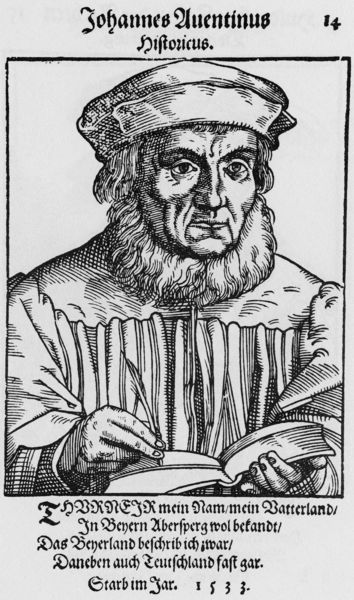
Titel: Bildnis des Johannes Turmair (Aventinus)
Künstler: Tobias Stimmer
Institution: (Seriendruck)
Schlagwörter: feder, hand, kopf, mann, schatten, weiß, finger, grau, hut, kleid, licht, mund, nase, schwarz, stirn, blick, bart, kappe, mütze, augen, falten, geschichte, gesicht, johannes, kleidung, kragen, mensch, pelz, rahmen, ärmel, bildnis, hände, portrait, porträt, gewand, haare, mantel, augenbrauen, lippen, schrift, wangen, grafik, graphik, inschrift, brauen, zahlen, streifen, robe, deutsch, faltenwurf, name, buch, denken, bayern, rechteck, druck, schnitt, schraffur, radierung, stich, schwarzweiß, text, schriftsteller, schraffiert, art, kiel, talar, pelzkragen, seiten, eingefallen, wangenknochen, schreiben, mittelalter, gelehrter, zeilen, schreiber, schreibt, kupferstich, graustufen, fraktur, altdeutsch, gewandfalten, schreibfeder, federkiel, notieren, seriendruck, gelehrtenkappe, aventin, geschichrsschreiber, johannes aventin, schrieben, sterbebild, historiker, feser, johannes aventinus, 14, 1533, hisotikus, nasei